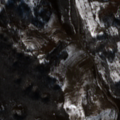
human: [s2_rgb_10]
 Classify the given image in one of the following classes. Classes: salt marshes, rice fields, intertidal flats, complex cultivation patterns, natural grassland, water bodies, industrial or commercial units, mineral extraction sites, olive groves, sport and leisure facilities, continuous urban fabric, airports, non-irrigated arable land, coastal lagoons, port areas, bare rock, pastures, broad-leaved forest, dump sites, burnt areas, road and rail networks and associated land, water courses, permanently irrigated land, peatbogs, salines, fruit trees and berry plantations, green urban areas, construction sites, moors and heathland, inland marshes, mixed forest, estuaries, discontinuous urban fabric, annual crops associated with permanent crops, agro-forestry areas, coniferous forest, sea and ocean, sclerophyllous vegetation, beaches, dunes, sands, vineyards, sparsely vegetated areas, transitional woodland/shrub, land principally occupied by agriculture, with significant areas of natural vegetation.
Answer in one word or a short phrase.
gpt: complex cultivation patterns, broad-leaved forest, transitional woodland/shrub